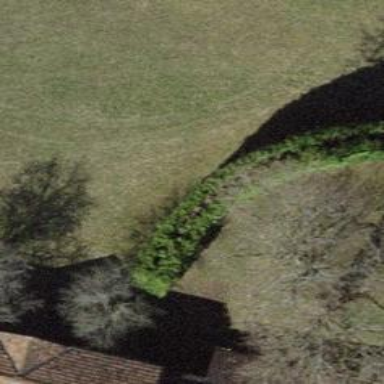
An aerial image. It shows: Path.